Question: Is it possible to make the shape shown below using CSS code?
I tried some things, but I can't make it so I need some help.

'''
#demo {
background-color: #333;
height: 100px;
position: relative;
width: 100px;
}
#demo:after {
content: ' ';
height: 0;
position: absolute;
width: 0;
border: 10px solid transparent;
border-top-color: #333;
top: 100%;
left: 50%;
margin-left: -10px;
}
'''
'''
<div id="demo"></div>
'''
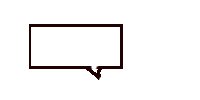
Answer: You could use two triangles on ':before' and ':after' :pseudo-elements.
'''
div {
position: relative;
width: 100px;
height: 40px;
border: 4px solid black;
}
div:after, div:before {
content: '';
position: absolute;
width: 0;
height: 0;
bottom: -9px;
right: 20px;
border-top: 10px solid white;
border-right: 2px solid white;
border-left: 10px solid transparent;
}
div:before {
bottom: -15px;
right: 16px;
border-top: 15px solid black;
border-right: 4px solid black;
border-left: 15px solid transparent;
}
'''
'''
<div></div>
'''
---
You could always use 'svg' to make it even more easier.
'''
<svg width="108" height="68" viewBox="-2 -2 108 68">
<path d="M0,0 h100 v40 h-20 v10 l-10,-10 h-70z" fill="none" stroke="black" stroke-width="3">
</svg>
'''
---
You could use 'pattern' on the 'stroke' instead of a single color.

'''
<svg width="108" height="68" viewBox="-2 -2 108 68">
<defs>
<pattern id="pat" patternUnits="userSpaceOnUse" width="6" height="6" viewBox="0 0 6 6">
<path d="M0,0 h3 l3,3 v3z M0,6 h3 l-3,-3z" fill="#E9D641" />
<path d="M0,0 v3 l3,3 h3z M3,0 h3 v3z" fill="#85A03C" />
</pattern>
</defs>
<path d="M0,0 h100 v40 h-20 v10 l-10,-10 h-70z" fill="none" stroke="url(#pat)" stroke-width="4" />
</svg>
'''